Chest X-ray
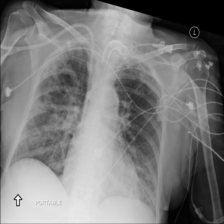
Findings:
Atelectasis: negative
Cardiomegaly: negative
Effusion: negative
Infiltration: positive
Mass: negative
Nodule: negative
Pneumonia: negative
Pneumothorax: negative
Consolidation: negative
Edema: negative
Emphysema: negative
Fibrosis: negative
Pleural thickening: negative
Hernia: negative